Interaction volume radius: 10 \u00c5
Interaction volume height: 20 \u00c5
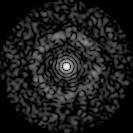
Disorder parameter: 0.8365